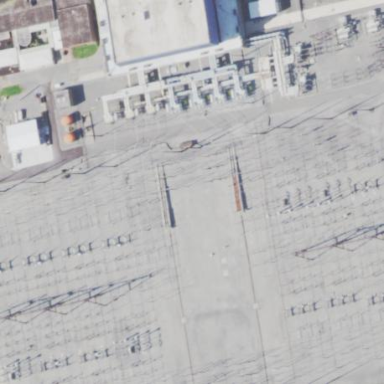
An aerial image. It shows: Power substation with transmission level designation. It is enclosed by fence.